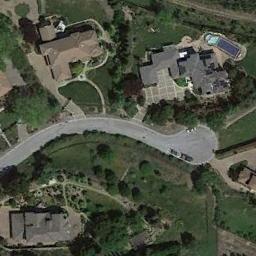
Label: sparse_residential